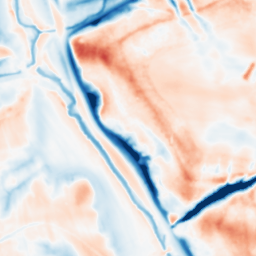
Category: multiscale
Decomposition family: dog_multiscale
Decomposition parameters: sigma_ratio: 1.6
n_scales: 5
base_sigma: 1
Upsampling method: regularized
Upsampling parameters: scale: 4
lambda_reg: 0.001
Upsampling scale: 4